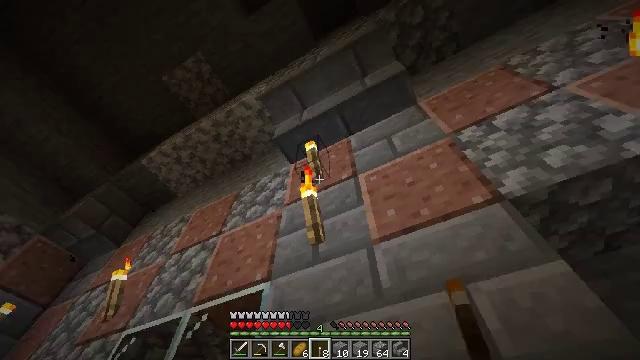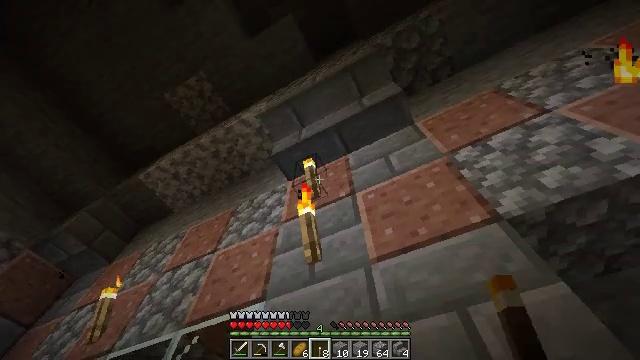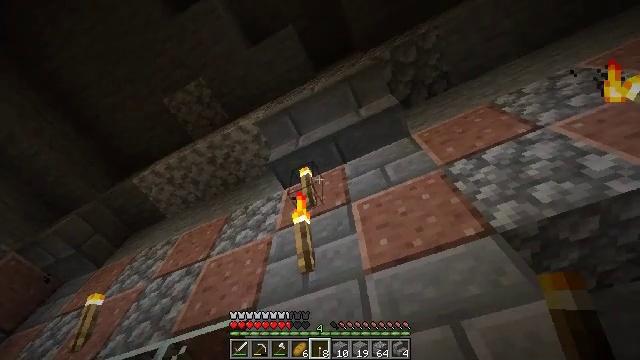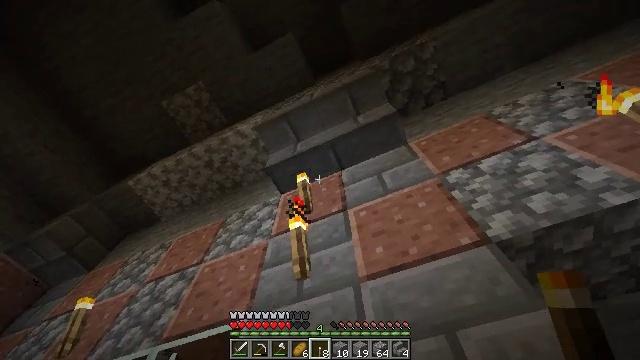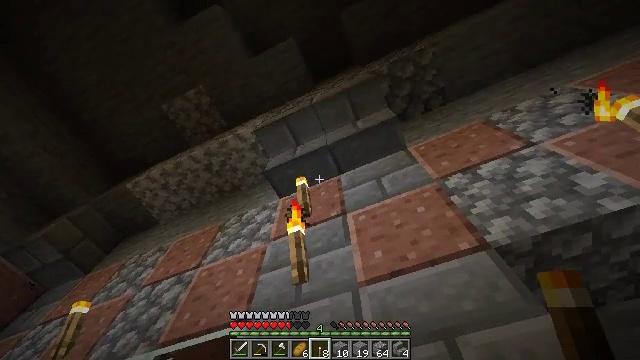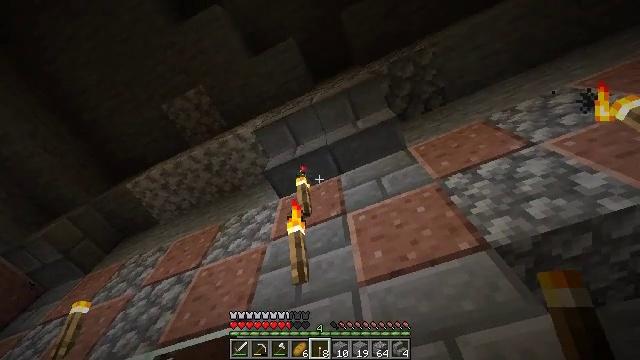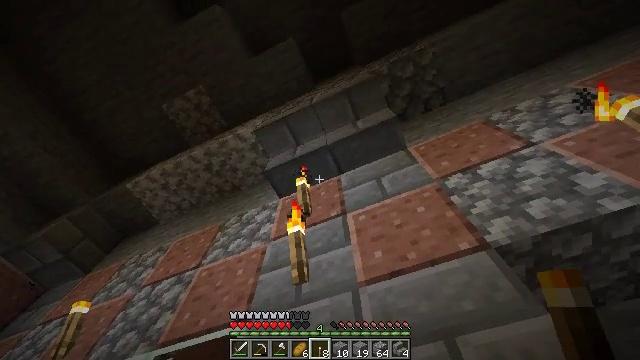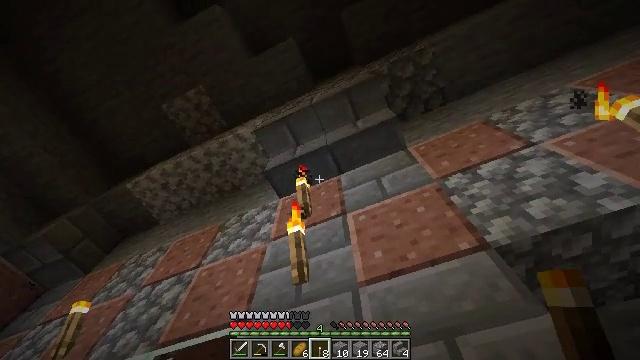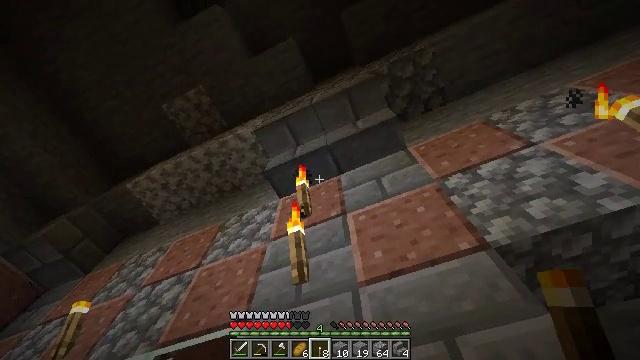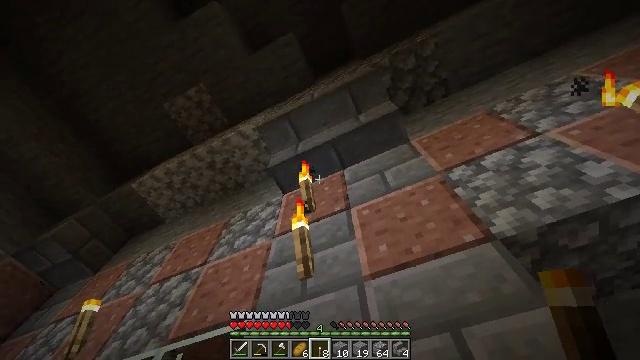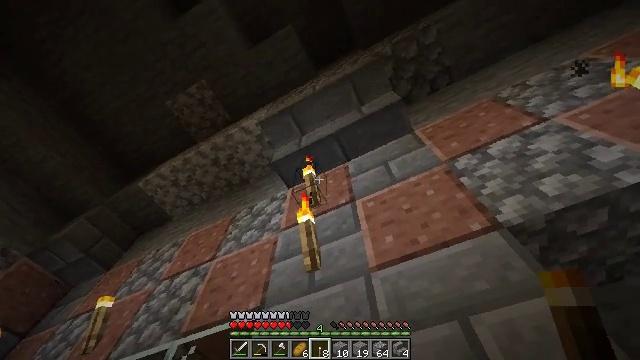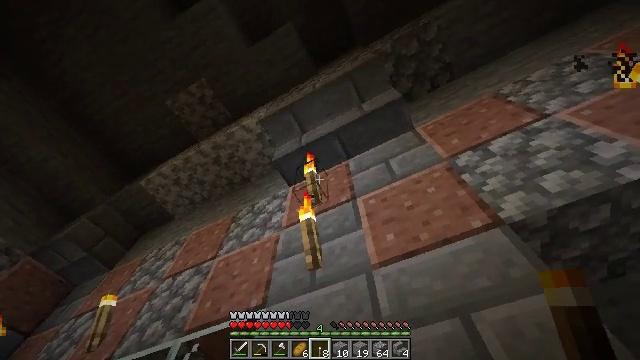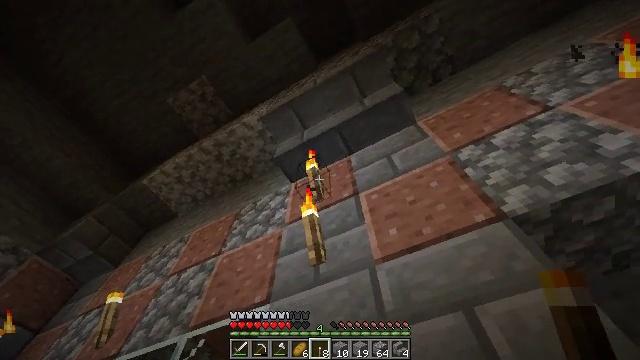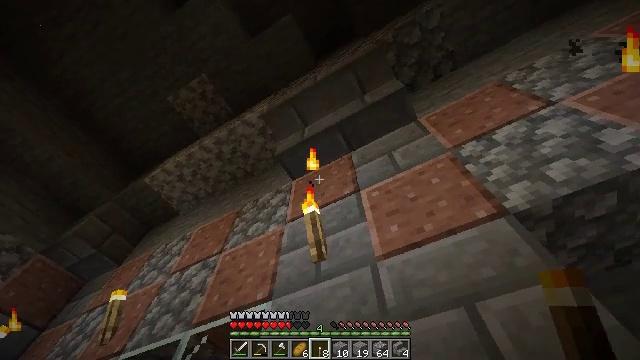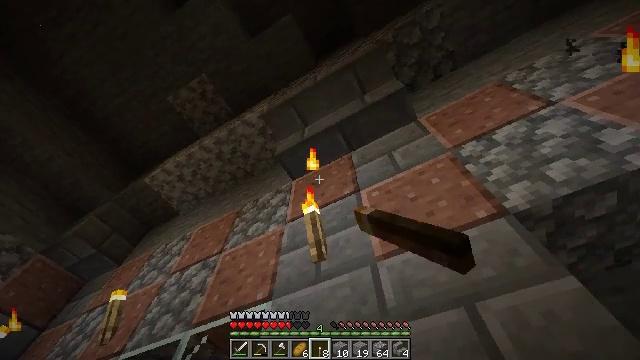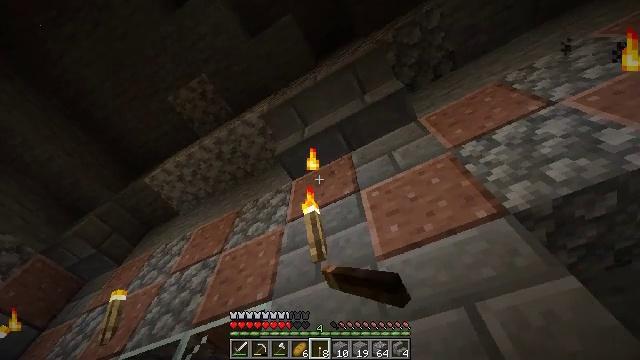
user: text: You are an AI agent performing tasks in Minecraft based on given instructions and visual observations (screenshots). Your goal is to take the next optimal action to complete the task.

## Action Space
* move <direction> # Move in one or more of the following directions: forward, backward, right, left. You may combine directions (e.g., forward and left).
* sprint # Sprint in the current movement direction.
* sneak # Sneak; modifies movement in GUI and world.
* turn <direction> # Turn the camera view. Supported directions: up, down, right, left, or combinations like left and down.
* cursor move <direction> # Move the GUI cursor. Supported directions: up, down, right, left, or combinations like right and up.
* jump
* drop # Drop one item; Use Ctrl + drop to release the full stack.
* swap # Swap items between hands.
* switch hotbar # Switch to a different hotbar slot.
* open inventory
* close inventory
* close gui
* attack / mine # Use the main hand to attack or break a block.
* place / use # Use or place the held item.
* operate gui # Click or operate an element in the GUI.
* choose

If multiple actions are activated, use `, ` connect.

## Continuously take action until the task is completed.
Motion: motion action
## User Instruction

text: Take down the wall torch for reuse.
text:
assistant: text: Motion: turn up
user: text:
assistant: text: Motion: turn right and up
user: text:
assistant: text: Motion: turn right and up
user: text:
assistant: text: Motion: no_op
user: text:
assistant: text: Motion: no_op
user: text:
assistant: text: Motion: no_op
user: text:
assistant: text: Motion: no_op
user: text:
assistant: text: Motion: no_op
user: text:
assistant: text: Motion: turn left and down
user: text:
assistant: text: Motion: turn left and down
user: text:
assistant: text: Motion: no_op
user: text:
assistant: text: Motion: no_op
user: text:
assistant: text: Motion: attack / mine
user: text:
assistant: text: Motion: attack / mine
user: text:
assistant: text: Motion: attack / mine
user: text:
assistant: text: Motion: attack / mine
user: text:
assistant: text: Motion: no_op
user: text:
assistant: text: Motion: no_op
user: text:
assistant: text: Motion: no_op